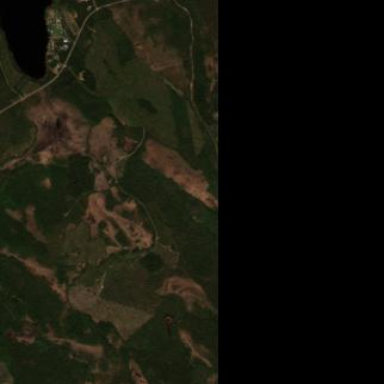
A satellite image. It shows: Bog wetland.